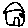
Label: house